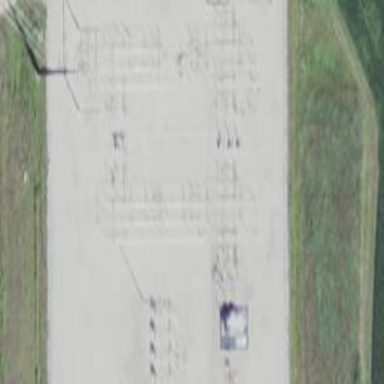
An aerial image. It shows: Outdoor power substation for electricity generation.